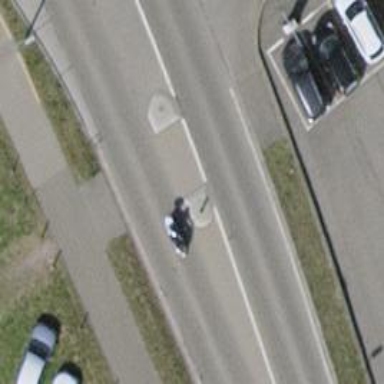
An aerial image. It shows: Unmarked crossing with pedestrian island.